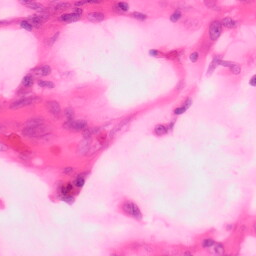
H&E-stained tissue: Colon